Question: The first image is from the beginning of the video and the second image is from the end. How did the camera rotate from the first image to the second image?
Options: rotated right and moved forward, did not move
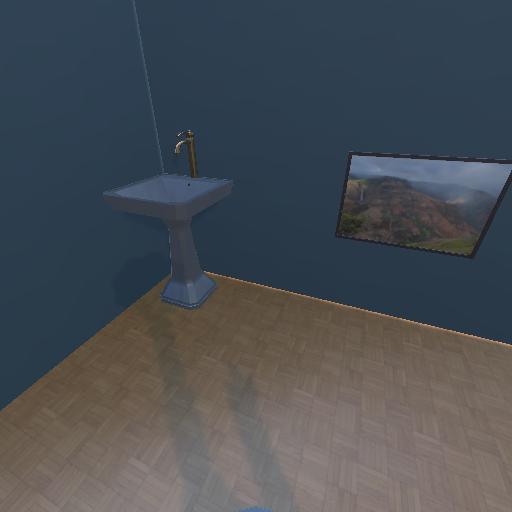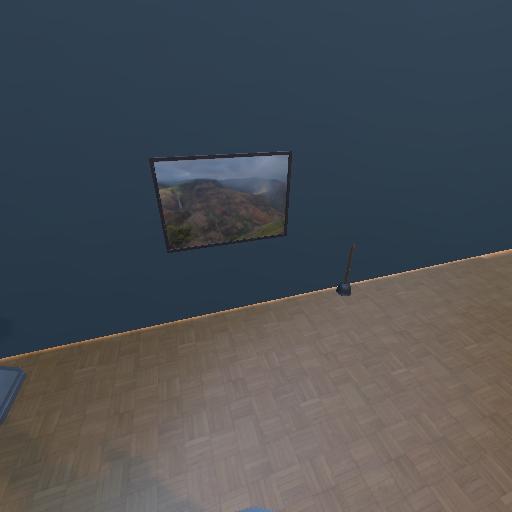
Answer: rotated right and moved forward